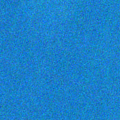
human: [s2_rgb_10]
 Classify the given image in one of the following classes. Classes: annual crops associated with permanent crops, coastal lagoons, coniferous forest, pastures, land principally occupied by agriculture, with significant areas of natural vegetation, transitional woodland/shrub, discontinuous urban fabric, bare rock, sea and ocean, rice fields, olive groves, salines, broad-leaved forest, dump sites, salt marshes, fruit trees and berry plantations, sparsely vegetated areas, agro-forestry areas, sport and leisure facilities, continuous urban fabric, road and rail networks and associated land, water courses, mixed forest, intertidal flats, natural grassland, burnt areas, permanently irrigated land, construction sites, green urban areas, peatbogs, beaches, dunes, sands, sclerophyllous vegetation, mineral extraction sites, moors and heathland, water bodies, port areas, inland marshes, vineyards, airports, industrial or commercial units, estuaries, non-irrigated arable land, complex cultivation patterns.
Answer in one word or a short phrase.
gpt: sea and ocean